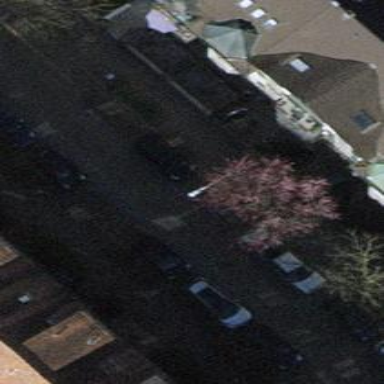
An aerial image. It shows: Parking lane.